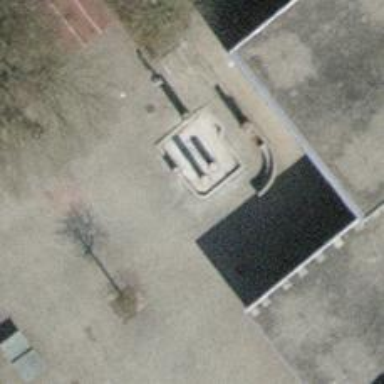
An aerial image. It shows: Fountain.